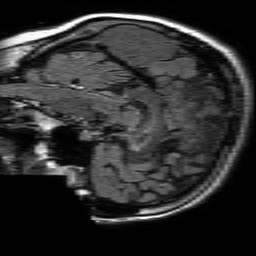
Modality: FLAIR
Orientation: sagittal
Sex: female
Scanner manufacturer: philips
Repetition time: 11 s
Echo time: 0.125 s